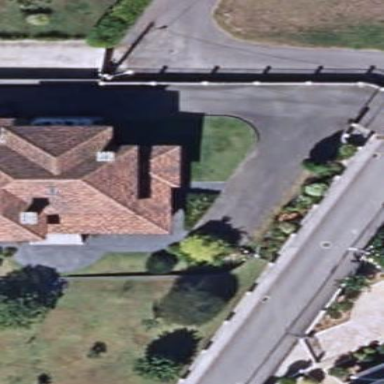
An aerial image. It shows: Simple house.